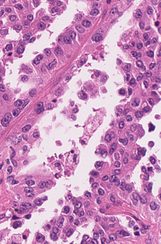
Tumor epithelial tissue: yes
Tumor-associated stroma tissue: yes
Normal tissue: no